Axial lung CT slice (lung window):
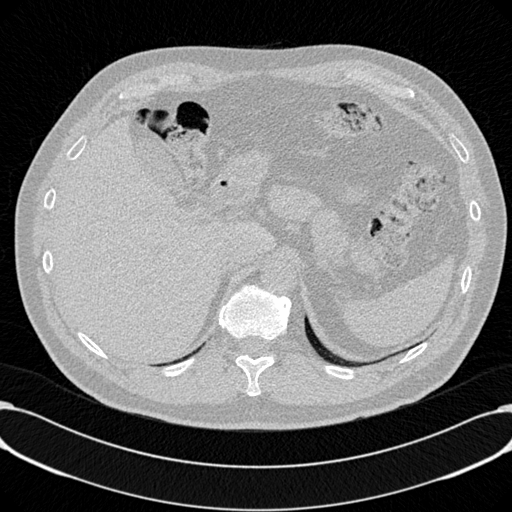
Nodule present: no